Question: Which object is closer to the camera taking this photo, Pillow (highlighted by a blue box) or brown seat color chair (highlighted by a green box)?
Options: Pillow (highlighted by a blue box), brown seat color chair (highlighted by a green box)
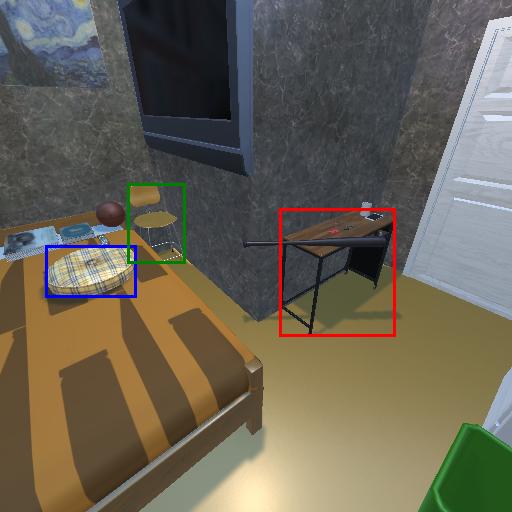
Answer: Pillow (highlighted by a blue box)